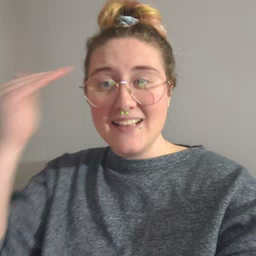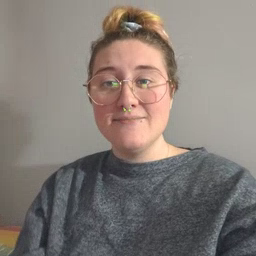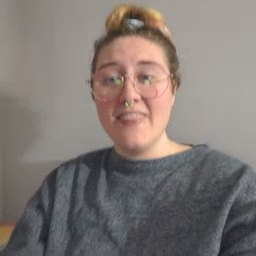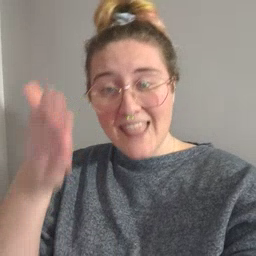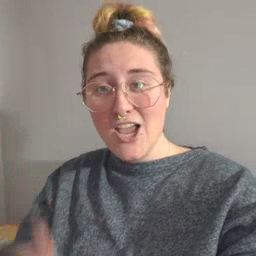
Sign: there